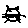
Label: cat